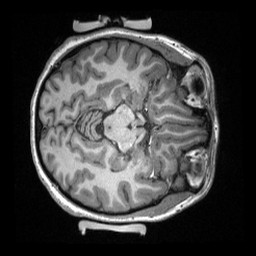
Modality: T1w
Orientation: axial
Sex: female